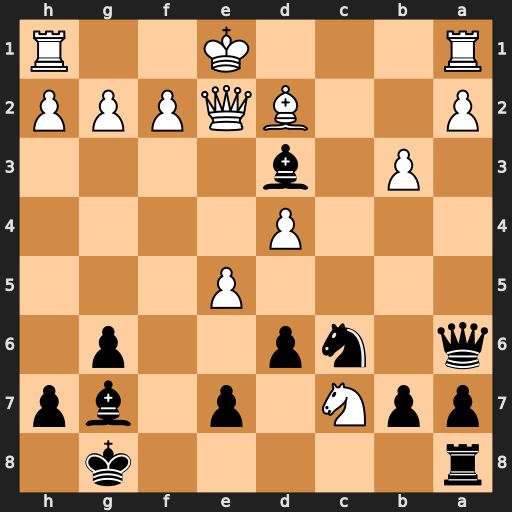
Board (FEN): r5k1/ppN1p1bp/q1np2p1/4P3/3P4/1P1b4/P2BQPPP/R3K2R
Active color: b
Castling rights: KQ
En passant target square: -
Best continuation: Bxe2 Nxa6 Bxa6